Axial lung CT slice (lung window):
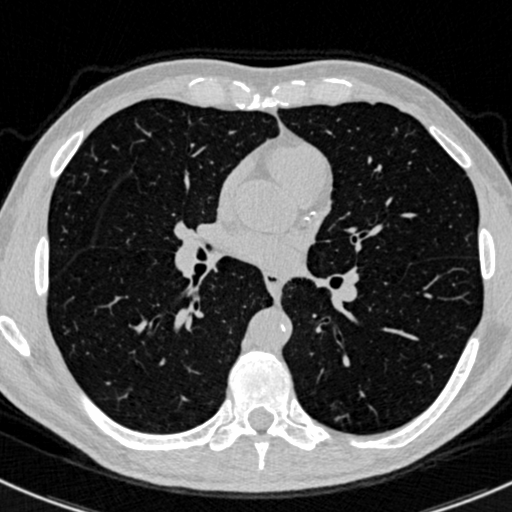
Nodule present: no